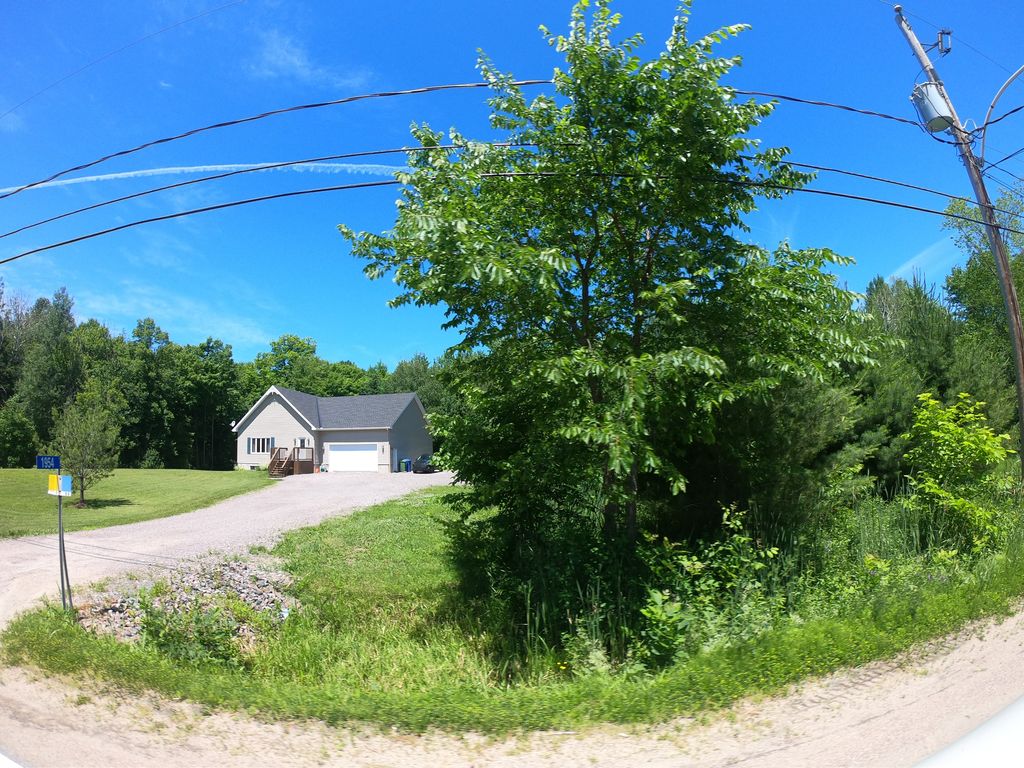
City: ottawa-gatineau